Question: There is a hypothetical table of five offices. Each office has a color, a department, a pc, a drink, a cellphone and a specific position from 1 to 5:

I am trying to give the following clues to Prolog, so that it can fill the table correctly:
>
1. the man drinking milk is in office #3.
2. the man working in public relations ('pubrel') department is in office #1.
3. the man from public relations department is next to the blue office.
4. the green office is on the right of the pink office.
5. the man in green office is drinking coffee.
6. the man in the yellow office has a blackberry cellphone, the yellow office is next to the office of the man who has a windows7 pc.
7. the man working in the red office is from 'cs' department.
8. the man from 'ode' department has mac_pro pc.
9. the man from finance ('fin') department is drinking tea.
10. the man who has an iphone also has a mac_air pc.
11. the man with a nokia cellphone is next to the man who has a netbook pc.
12. the man who has an android phone is drinking orange juice.
13. the man from supplies department has an ericsson phone.
I'm using
'''
of(X,Y)
'''
where X is an attribute of an office and Y is the position of said office.
For example:
'''
of(color(yellow),1) -->office with yellow color is office #1
of(dept(cs),3) -->employee from cs department is in office #3
'''
I define those clues as 'rules', that are all supposed to work at the same time.
'''
rule1:-of(drink(milk),3),perm(drink(milk),3).
rule2:-of(dept(relations),1),perm(dept(relations),1).
rule3:-of(dept(relations),1),of(color(blue),2),perm(dept(relations),1),perm(color(blue),2).
rule3:-of(dept(relations),2),of(color(blue),3),perm(dept(relations),2),perm(color(blue),3).
rule3:-of(dept(relations),3),of(color(blue),4),perm(dept(relations),3),perm(color(blue),4).
rule3:-of(dept(relations),4),of(color(blue),5),perm(dept(relations),4),perm(color(blue),5).
rule4:-of(color(pink),1),of(color(green),2),perm(color(pink),1),perm(color(green),2).
rule4:-of(color(pink),2),of(color(green),3),perm(color(pink),2),perm(color(green),3).
rule4:-of(color(pink),3),of(color(green),4),perm(color(pink),3),perm(color(green),4).
rule4:-of(color(pink),4),of(color(green),5),perm(color(pink),4),perm(color(green),5).
rule5:-of(color(green),1),of(drink(coffee),1),perm(color(green),1),perm(drink(coffee),1).
rule5:-of(color(green),2),of(drink(coffee),2),perm(color(green),2),perm(drink(coffee),2).
rule5:-of(color(green),3),of(drink(coffee),3),perm(color(green),3),perm(drink(coffee),3).
rule5:-of(color(green),4),of(drink(coffee),4),perm(color(green),4),perm(drink(coffee),4).
rule5:-of(color(green),5),of(drink(coffee),5),perm(color(green),5),perm(drink(coffee),5).
rule6:-of(cell(blackberry),1),of(color(yellow),1),of(pc(win7),2),perm(cell(blackberry),1),perm(color(yellow),1),perm(pc(win7),2).
rule6:-of(cell(blackberry),2),of(color(yellow),2),of(pc(win7),3),perm(cell(blackberry),2),perm(color(yellow),2),perm(pc(win7),3).
rule6:-of(cell(blackberry),3),of(color(yellow),3),of(pc(win7),4),perm(cell(blackberry),3),perm(color(yellow),3),perm(pc(win7),4).
rule6:-of(cell(blackberry),4),of(color(yellow),4),of(pc(win7),5),perm(cell(blackberry),4),perm(color(yellow),4),perm(pc(win7),5).
rule6:-of(cell(blackberry),2),of(color(yellow),2),of(pc(win7),1),perm(cell(blackberry),2),perm(color(yellow),2),perm(pc(win7),1).
rule6:-of(cell(blackberry),3),of(color(yellow),3),of(pc(win7),2),perm(cell(blackberry),3),perm(color(yellow),3),perm(pc(win7),2).
rule6:-of(cell(blackberry),4),of(color(yellow),4),of(pc(win7),3),perm(cell(blackberry),4),perm(color(yellow),4),perm(pc(win7),3).
rule6:-of(cell(blackberry),5),of(color(yellow),5),of(pc(win7),4),perm(cell(blackberry),5),perm(color(yellow),5),perm(pc(win7),4).
rule7:-of(dept(cs),1),of(color(red),1),perm(dept(cs),1),perm(color(red),1).
rule7:-of(dept(cs),2),of(color(red),2),perm(dept(cs),2),perm(color(red),2).
rule7:-of(dept(cs),3),of(color(red),3),perm(dept(cs),3),perm(color(red),3).
rule7:-of(dept(cs),4),of(color(red),4),perm(dept(cs),4),perm(color(red),4).
rule7:-of(dept(cs),5),of(color(red),5),perm(dept(cs),5),perm(color(red),5).
rule8:-of(dept(ode),1),of(pc(mac_pro),1),perm(dept(ode),1),perm(pc(mac_pro),1).
rule8:-of(dept(ode),2),of(pc(mac_pro),2),perm(dept(ode),2),perm(pc(mac_pro),2).
rule8:-of(dept(ode),3),of(pc(mac_pro),3),perm(dept(ode),3),perm(pc(mac_pro),3).
rule8:-of(dept(ode),4),of(pc(mac_pro),4),perm(dept(ode),4),perm(pc(mac_pro),4).
rule8:-of(dept(ode),5),of(pc(mac_pro),5),perm(dept(ode),5),perm(pc(mac_pro),5).
rule9:-of(dept(fin),1),of(drink(tea),1),perm(dept(fin),1),perm(drink(tea),1).
rule9:-of(dept(fin),2),of(drink(tea),2),perm(dept(fin),2),perm(drink(tea),2).
rule9:-of(dept(fin),3),of(drink(tea),3),perm(dept(fin),3),perm(drink(tea),3).
rule9:-of(dept(fin),4),of(drink(tea),4),perm(dept(fin),4),perm(drink(tea),4).
rule9:-of(dept(fin),5),of(drink(tea),5),perm(dept(fin),5),perm(drink(tea),5).
rule10:-of(cell(iphone),1),of(pc(mac_air),1),perm(cell(iphone),1),perm(pc(mac_air),1).
rule10:-of(cell(iphone),2),of(pc(mac_air),2),perm(cell(iphone),2),perm(pc(mac_air),2).
rule10:-of(cell(iphone),3),of(pc(mac_air),3),perm(cell(iphone),3),perm(pc(mac_air),3).
rule10:-of(cell(iphone),4),of(pc(mac_air),4),perm(cell(iphone),4),perm(pc(mac_air),4).
rule10:-of(cell(iphone),5),of(pc(mac_air),5),perm(cell(iphone),5),perm(pc(mac_air),5).
rule11:-of(cell(nokia),1),of(pc(netbook),2),perm(cell(nokia),1),perm(pc(netbook),2).
rule11:-of(cell(nokia),2),of(pc(netbook),3),perm(cell(nokia),2),perm(pc(netbook),3).
rule11:-of(cell(nokia),3),of(pc(netbook),4),perm(cell(nokia),3),perm(pc(netbook),4).
rule11:-of(cell(nokia),4),of(pc(netbook),5),perm(cell(nokia),4),perm(pc(netbook),5).
rule11:-of(cell(nokia),2),of(pc(netbook),1),perm(cell(nokia),2),perm(pc(netbook),1).
rule11:-of(cell(nokia),3),of(pc(netbook),2),perm(cell(nokia),3),perm(pc(netbook),2).
rule11:-of(cell(nokia),4),of(pc(netbook),3),perm(cell(nokia),4),perm(pc(netbook),3).
rule11:-of(cell(nokia),5),of(pc(netbook),4),perm(cell(nokia),5),perm(pc(netbook),4).
rule12:-of(cell(android),1),of(drink(orangejuice),1),perm(cell(android),1),perm(drink(orangejuice),1).
rule12:-of(cell(android),2),of(drink(orangejuice),2),perm(cell(android),2),perm(drink(orangejuice),2).
rule12:-of(cell(android),3),of(drink(orangejuice),3),perm(cell(android),3),perm(drink(orangejuice),3).
rule12:-of(cell(android),4),of(drink(orangejuice),4),perm(cell(android),4),perm(drink(orangejuice),4).
rule12:-of(cell(android),5),of(drink(orangejuice),5),perm(cell(android),5),perm(drink(orangejuice),5).
rule13:-of(dept(supplies),1),of(cell(ericsson),1),perm(dept(supplies),1),perm(cell(ericsson),1).
rule13:-of(dept(supplies),2),of(cell(ericsson),2),perm(dept(supplies),2),perm(cell(ericsson),2).
rule13:-of(dept(supplies),3),of(cell(ericsson),3),perm(dept(supplies),3),perm(cell(ericsson),3).
rule13:-of(dept(supplies),4),of(cell(ericsson),4),perm(dept(supplies),4),perm(cell(ericsson),4).
rule13:-of(dept(supplies),5),of(cell(ericsson),5),perm(dept(supplies),5),perm(cell(ericsson),5).
'''
and then feed them all to a predicate 'office' that is supposed to be true if they can all apply together, so that the table is formed correctly.
'''
office:-rule1,rule2,rule3,rule4...
'''
I define 'perm(X,Y)' as a term that becomes true when the attribute 'X' is allowed to capture the specific spot 'Y', meaning that 'X' has not captured another one and is therefore permitted.
'''
perm(X,1):-not(of(X,2)),not(of(X,3)),not(of(X,4)),not(of(X,5)).
perm(X,2):-not(of(X,1)),not(of(X,3)),not(of(X,4)),not(of(X,5)).
perm(X,3):-....
'''
And finally, 'of(X,Y)' is supposed to become true if the spot 'Y' is not already taken by another 'X'.
For example, 'of(color(red),3)' is supposed to be true if no other color has captured spot 3.
'''
of(color(red),Y):-not(of(color(green),Y)),not(of(color(pink),Y)),
not(of(color(blue),Y)),not(of(color(yellow),Y)).
of(color(green),Y):-not(of(color(red),Y)),not(of(color(pink),Y)),
not(of(color(blue),Y)),not(of(color(yellow),Y)).
...
of(dept(cs),Y):-not(of(dept(ode),Y)),not(of(dept(supplies),Y)),
not(of(dept(fin),Y)),not(of(dept(relations),Y)).
of(dept(ode),Y):-not(of(dept(cs),Y)),not(of(dept(supplies),Y)),
not(of(dept(fin),Y)),not(of(dept(relations),Y)).
...
'''
So, 'perm(X,Y)' and 'of(X,Y)' are supposed to be true at the same time in each rule.
And it's not working, probably because it does have anything concrete to start with. It does not know when
'''
not(of(color(green),1))
'''
will be true. But I'm stuck and can't think of a way to define something specific to start with. Can anyone help on how to make it work?
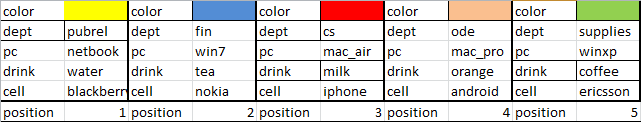
Answer: Your approach won't ever work, because it has unbounded recursion built-in. Its logic is circular. It never stops. Limiting ourselves to only two colors, you definitions are
'''
of(color(red),Y):- not(of(color(green),Y)).
of(color(green),Y):- not(of(color(red),Y)).
'''
You only ever build your knowledge in the negative. You should hold a positive knowledge somewhere, in some fashion: "the office 1 is pink", not "the office 1 is not green nor yellow etc".
You only have five colors at your disposal; if it's none of the four, it is by necessity the fifth.
'perm' seems thus completely superfluous. If you now back from your predicate the positive knowledge about an office's color, then if it's red, it's red.
And "next-to" means, (e.g. for ),
'''
of(dept(pubrel),X), of(color(blue),Y),
of(position(I),X), of(position(J),Y), 1 is abs (I-J).
'''
'of' should be coded so that it records the knowledge somehow. There's plenty examples in the linked answers or under the tag <URL> on how to achieve that.
---
() on the other hand, you could write
'''
of(Rec1,color(not_green_nor_yellow),Y,RecN):-
not_of(Rec1,color(green),Y,Rec2),
not_of(Rec2,color(yellow),Y,RecN).
'''
the idea is to start with full possibilities recorded, and then have them actually removed one by one from that record (by 'not_of/4' predicate) until there is strictly one possibility left (like Sudoku). Maybe this is what you had in mind. You'd still maintain your positive knowledge (even while expressing it negatively), which is a list of all currently possible choices for each office.
So under one paradigm we add choices (so adding both yellow and green color to same office is a contradiction - an office can only have one color), and under the other we remove them (removing both yellow and green is perfectly fine unless this empties the list of the remaining choices for that office - an office must have some color, one color).